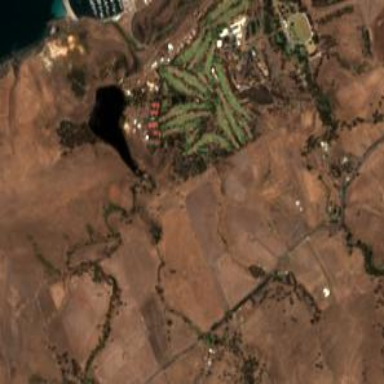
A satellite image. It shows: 18-hole golf course classified as leisure land.